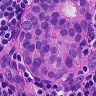
Metastatic tissue present: yes